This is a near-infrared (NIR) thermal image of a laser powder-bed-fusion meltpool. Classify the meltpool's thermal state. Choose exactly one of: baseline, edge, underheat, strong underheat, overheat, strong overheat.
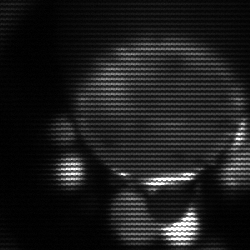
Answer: edge